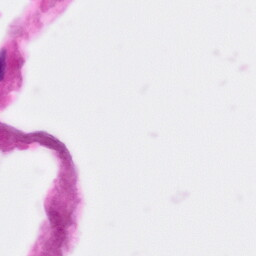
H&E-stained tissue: Pancreatic